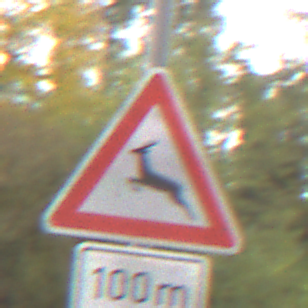
Verkehrszeichen: WildwechselRechts
Zusatzzeichen unten: Entfernungsangaben1
Umgebung: Outdoor, Nature
Tageszeit: MorningAfternoon
Wetter: Overcast
Licht: Natural
Jahreszeit: Autumn
Kontrast: LowContrast